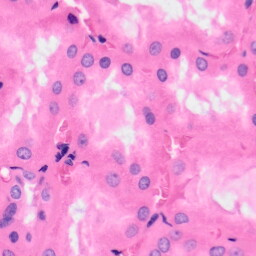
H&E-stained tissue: Kidney